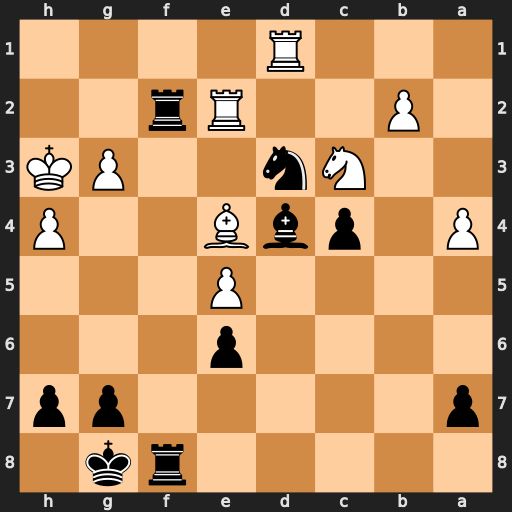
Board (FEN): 5rk1/p5pp/4p3/4P3/P1pbB2P/2Nn2PK/1P2Rr2/3R4
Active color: b
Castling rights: -
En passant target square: -
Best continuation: Rxe2 Nxe2 Nf2+